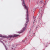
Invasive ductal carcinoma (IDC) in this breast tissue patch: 0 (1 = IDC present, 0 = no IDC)